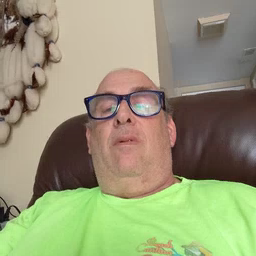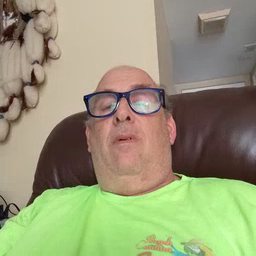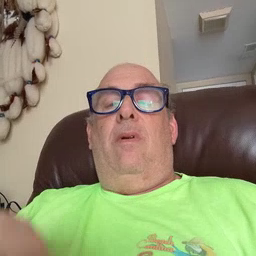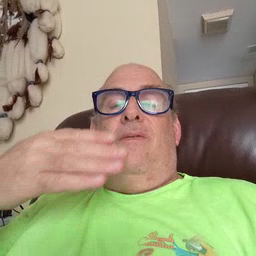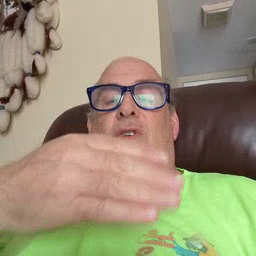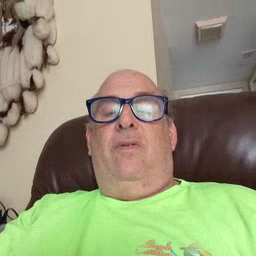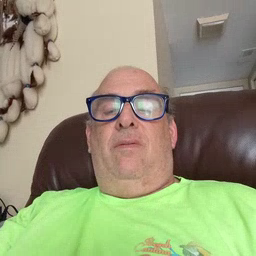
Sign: fish